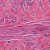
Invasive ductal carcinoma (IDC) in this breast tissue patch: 0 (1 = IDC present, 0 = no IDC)